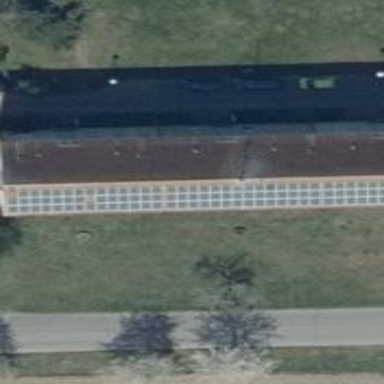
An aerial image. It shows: Small solar photovoltaic panel used as generator to produce electricity.